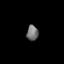
Tissue: prostate
Cell type: Fibroblasts
Senescence score: 0.7506
Nuclear area (px): 172
Mean DAPI intensity: 115.192